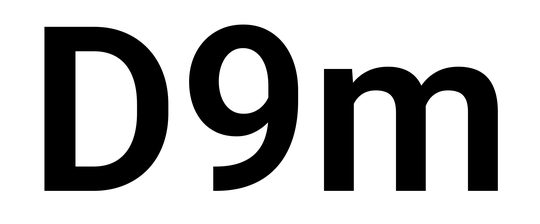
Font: Roboto_SemiBold